Question: Does someone know about Android animations? I want to create something like following:
- -
Its something like in this bellow sequence:

Any hints would be very appreciated! Thanks in advance!
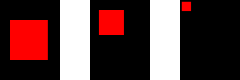
Answer: Use 'ViewPropertyAnimator', with methods like 'scaleXBy()' and 'translateYBy()'. You get a 'ViewPropertyAnimator' by calling 'animate()' on a 'View', on API Level 11+. If you are supporting older devices, <URL> offers a near-workalike backport.
You might also wish to read:
- <URL>